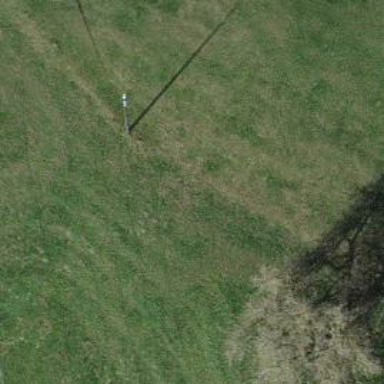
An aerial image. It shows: Minor power line.